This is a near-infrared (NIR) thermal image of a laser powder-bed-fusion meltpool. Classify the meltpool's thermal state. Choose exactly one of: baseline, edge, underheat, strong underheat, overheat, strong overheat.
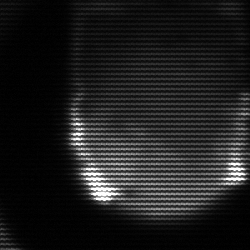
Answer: edge